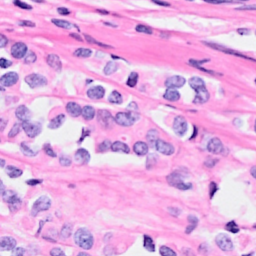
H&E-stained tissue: Breast